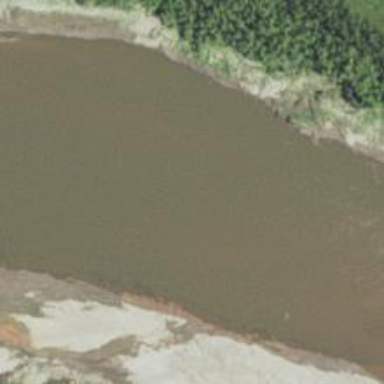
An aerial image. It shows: Beautiful view of river.